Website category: university
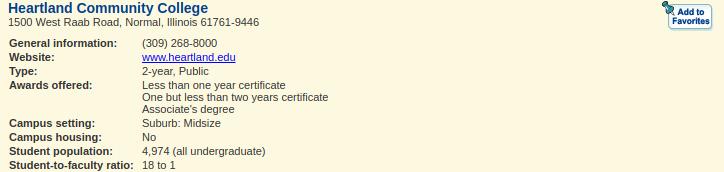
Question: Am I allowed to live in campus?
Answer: No

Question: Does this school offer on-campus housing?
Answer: No

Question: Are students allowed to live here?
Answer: No

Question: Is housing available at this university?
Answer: No

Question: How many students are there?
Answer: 4,974 (all undergraduate)

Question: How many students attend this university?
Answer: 4,974 (all undergraduate)

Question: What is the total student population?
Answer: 4,974 (all undergraduate)

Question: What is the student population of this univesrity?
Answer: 4,974 (all undergraduate)

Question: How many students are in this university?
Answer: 4,974 (all undergraduate)

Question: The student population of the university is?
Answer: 4,974 (all undergraduate)

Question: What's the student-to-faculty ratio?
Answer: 18 to 1

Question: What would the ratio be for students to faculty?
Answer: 18 to 1

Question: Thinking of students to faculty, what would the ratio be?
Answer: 18 to 1

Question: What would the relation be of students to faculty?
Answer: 18 to 1

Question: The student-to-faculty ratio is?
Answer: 18 to 1

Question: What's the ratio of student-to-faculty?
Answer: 18 to 1

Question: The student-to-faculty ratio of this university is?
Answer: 18 to 1